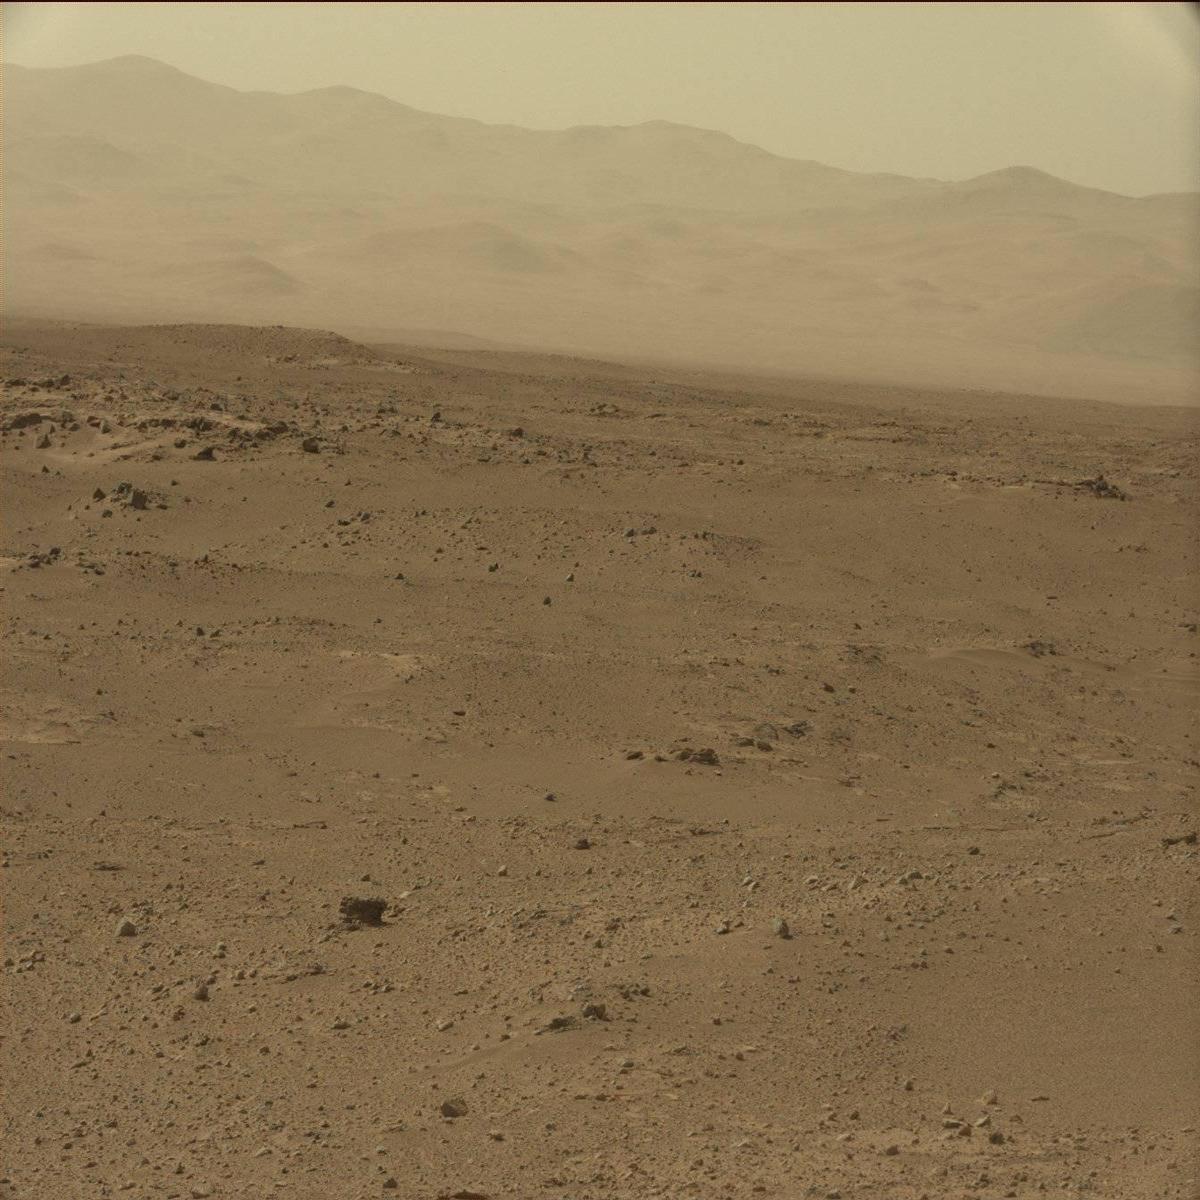
Terrain classes present: Bedrock, Ridge, Rock, Sand / Soil, Sky